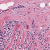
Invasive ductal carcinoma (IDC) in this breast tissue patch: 1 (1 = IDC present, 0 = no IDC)